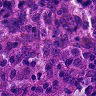
Metastatic tissue present: no